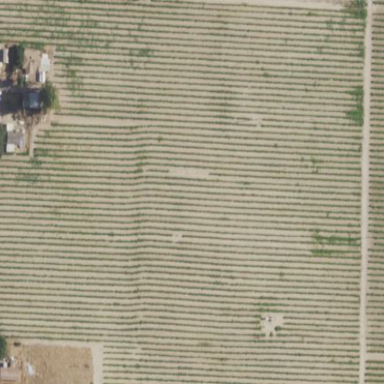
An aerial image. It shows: Beautiful vineyard in the countryside.